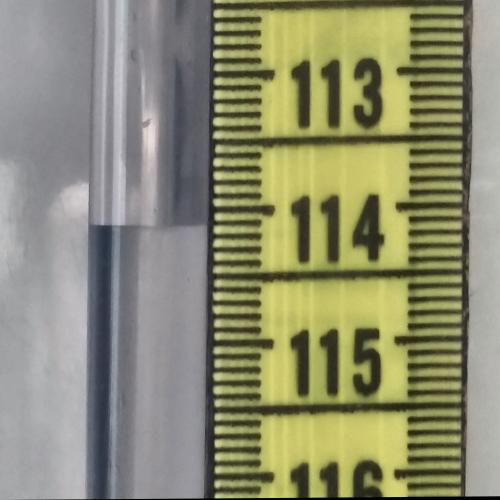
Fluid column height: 114.1 cm